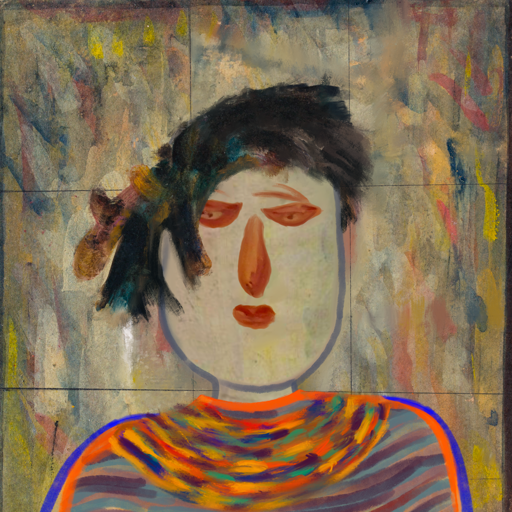
Background: GypsyMother, Head And Neck Front: Hill_Girl, Face Front: Pious_Lady, Bust: Experience, Hair Front: Pipe, Head Accessory: Blank, Second Necklace: An_Impression_2, Necklace: Blank, Baby: Blank